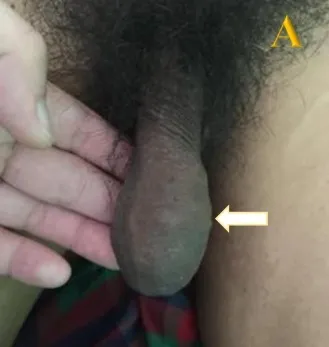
A. Gross appearance of the penis.
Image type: medical_photograph (skin_photograph)